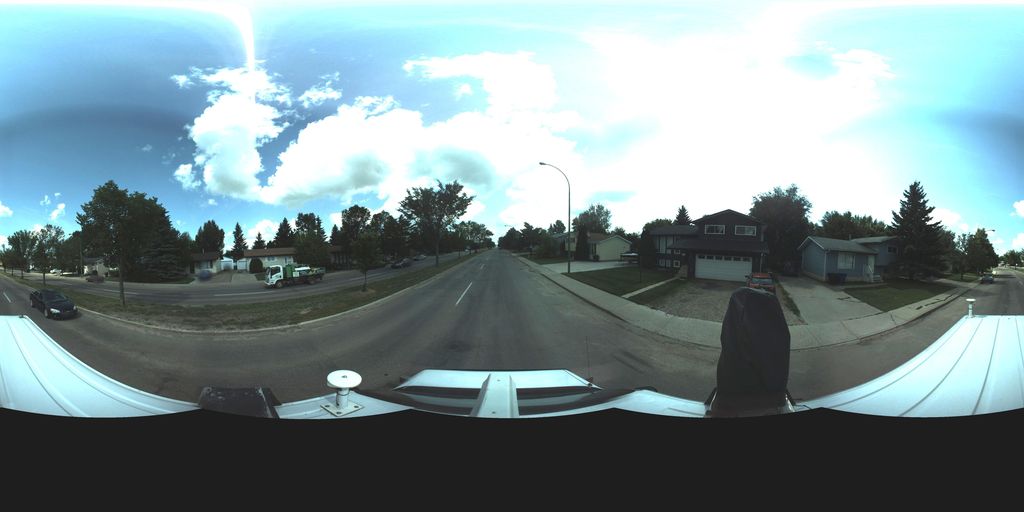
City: saskatoon